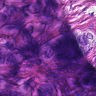
Metastatic tissue present: yes